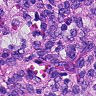
Metastatic tissue present: no